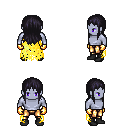
a pixel art fantasy rpg character, male body template, dark elf, purple skin, yellow tattered cape, gold greaves, raven unkempt hairstyle, gold gloves, black shoes, four views (front, back, left, right), 2x2 character sprite sheet, small pixel art, hard edges, no anti-aliasing